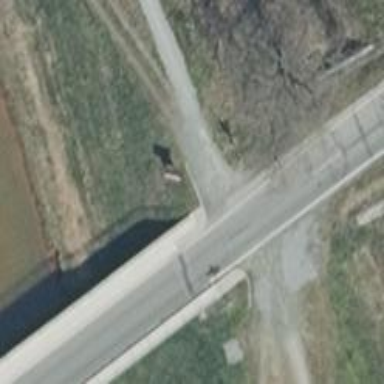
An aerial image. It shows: Tertiary road on bridge with asphalt surface.